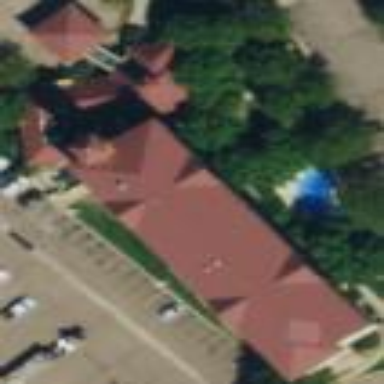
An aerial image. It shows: Hotel building.